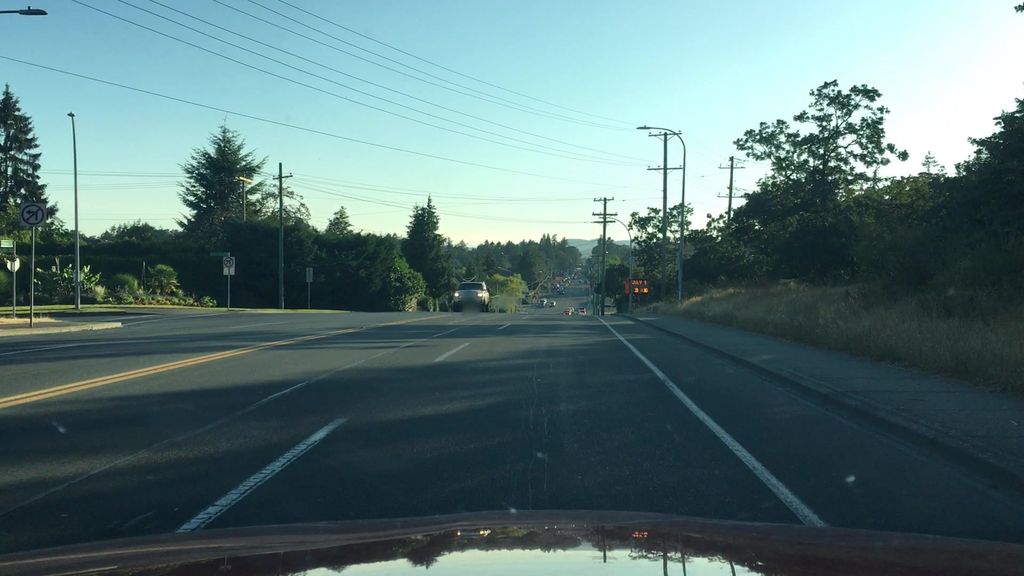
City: victoria